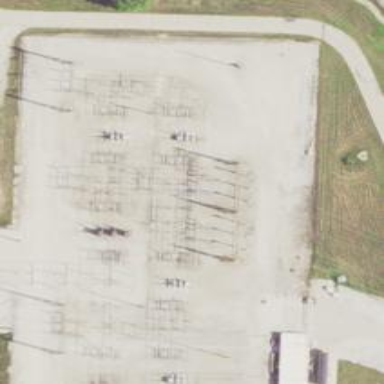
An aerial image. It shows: Switch used for power control.